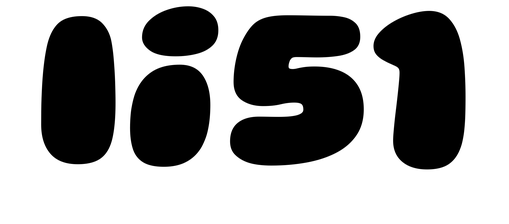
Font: Gluten_Black